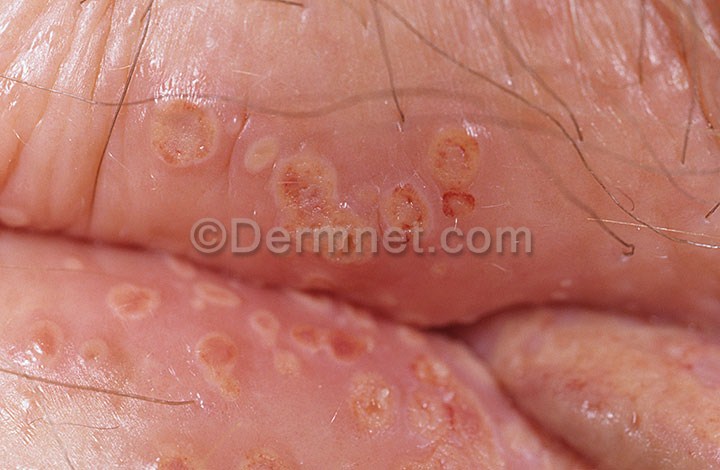
Disease: Herpes HPV and other STDs Photos